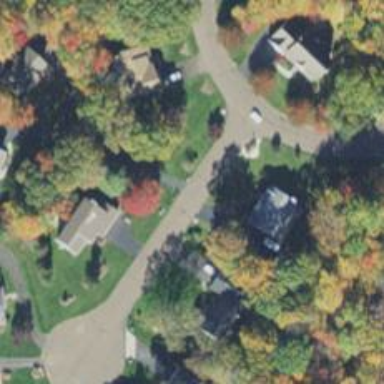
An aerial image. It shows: Residential driveway.